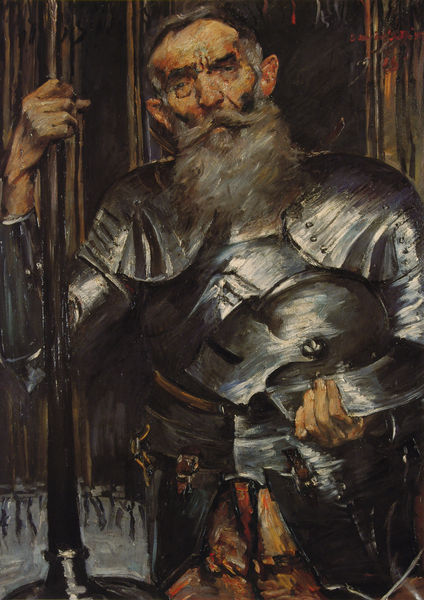
Titel: Alter Mann in Ritterrüstung
Künstler: Lovis Corinth
Standort: Cottbus
Institution: Schloss Branitz
Schlagwörter: blau, gemälde, hand, kopf, kämpfer, körper, mann, schatten, weiß, braun, finger, grau, holz, licht, nase, schwarz, blick, rot, alt, bart, hose, wand, arm, augen, falten, gesicht, halten, mensch, silber, vollbart, bildnis, hände, portrait, porträt, vorhang, öl, boden, fransen, haare, halbfigur, realismus, augenbrauen, ohren, poträt, schulter, stock, deutschland, alter mann, linien, krieg, lanze, reflexe, glanz, festhalten, streifen, glänzend, metall, ring, striche, betrachter, knochen, schnalle, eisen, corinth, greis, brille, soldat, waffe, augenhöhlen, helm, schulterklappen, ritter, rüstung, brustpanzer, harnisch, silbern, gewehr, leder, mittelalter, krieger, ritterrüstung, visier, speer, fanfare, monokel, schnallen, trompete, reflektionen, graue haare, sehnen, bärtiger, büchse, rüstzeug, don quichotte, eisern, brustpanze, habbfigur, partisan, visir, speet, grau holt